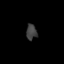
Tissue: lung
Cell type: Epithelial cells
Senescence score: 0.2335
Nuclear area (px): 160
Mean DAPI intensity: 63.869